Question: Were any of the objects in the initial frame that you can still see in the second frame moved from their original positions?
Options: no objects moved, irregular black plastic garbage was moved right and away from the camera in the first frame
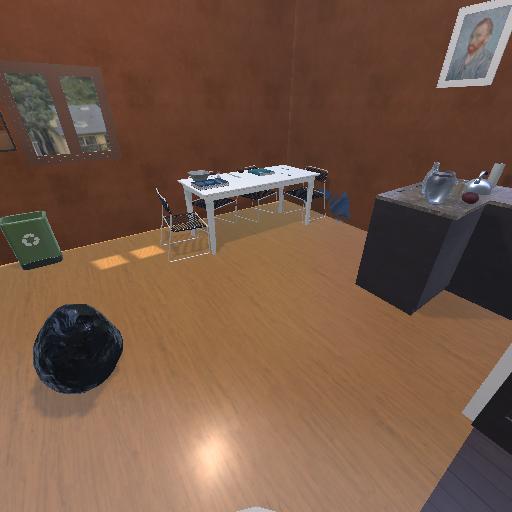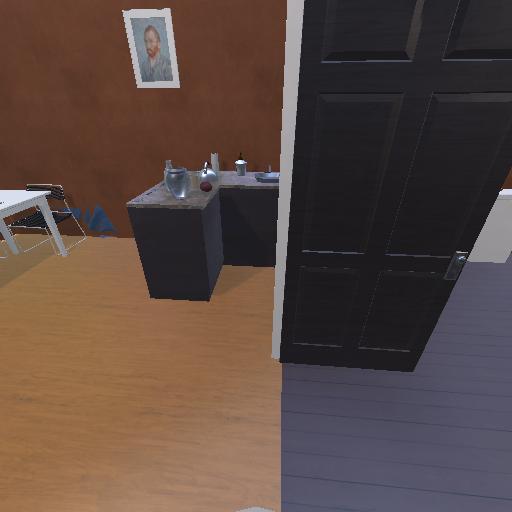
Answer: no objects moved